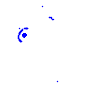
Particle: pion